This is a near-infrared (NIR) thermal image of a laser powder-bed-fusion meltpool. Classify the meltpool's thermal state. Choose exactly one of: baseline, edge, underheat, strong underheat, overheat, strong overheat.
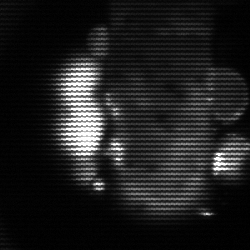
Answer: strong underheat